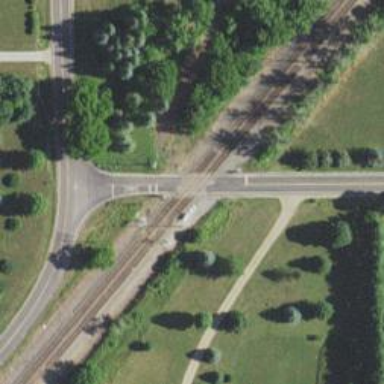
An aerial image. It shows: Railway level crossing.